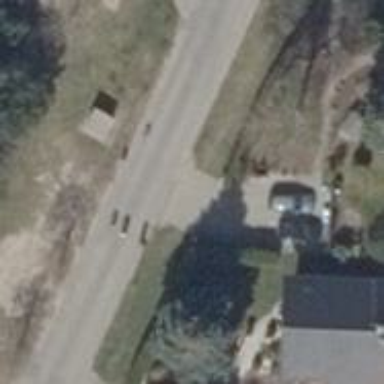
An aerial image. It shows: Driveway.